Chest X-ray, PA view. Patient: 44 years old, sex M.
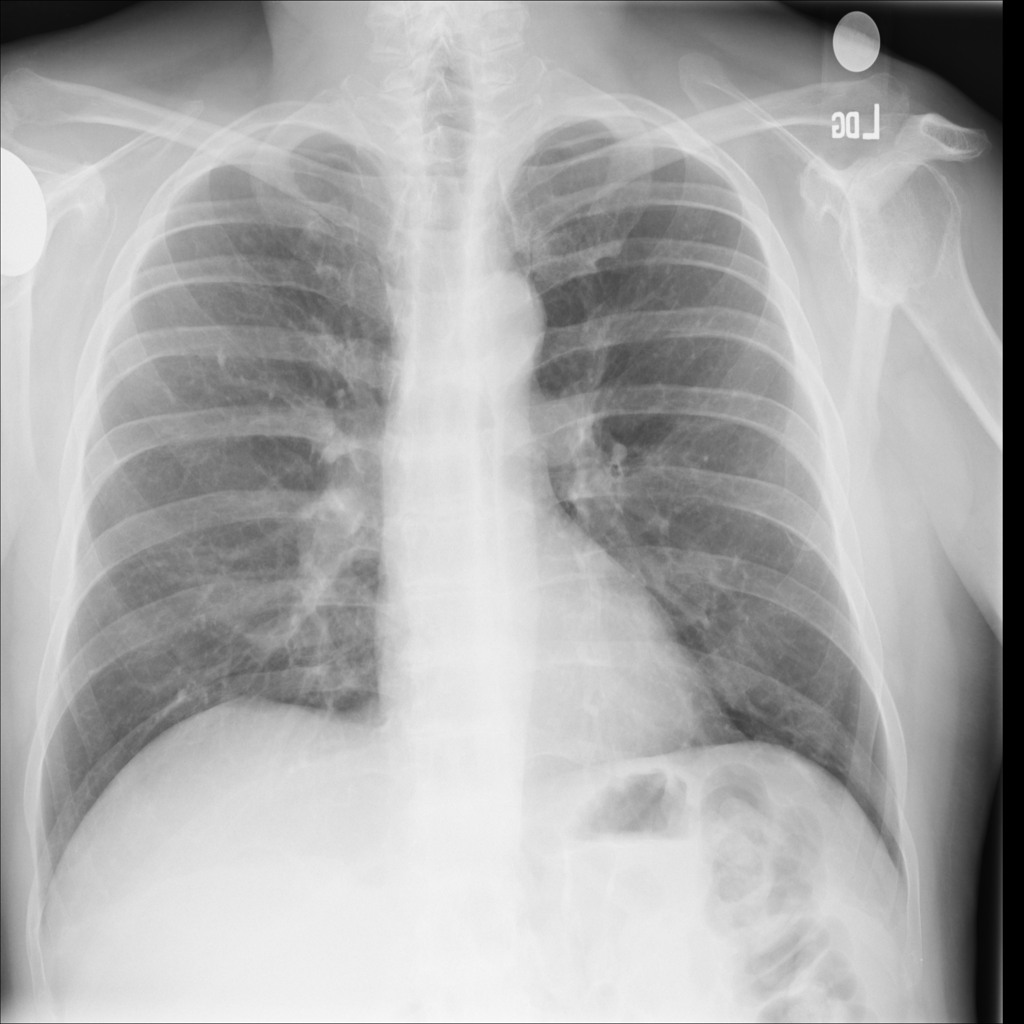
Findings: No Finding